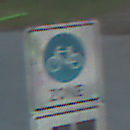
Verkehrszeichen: BeginnFahrradzone
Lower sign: MehrspurigeFahrzeugeFrei4
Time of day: SunriseSunset
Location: Outdoor (RoadRail)
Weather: PartlyCloudy
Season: NotSpecified
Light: Natural